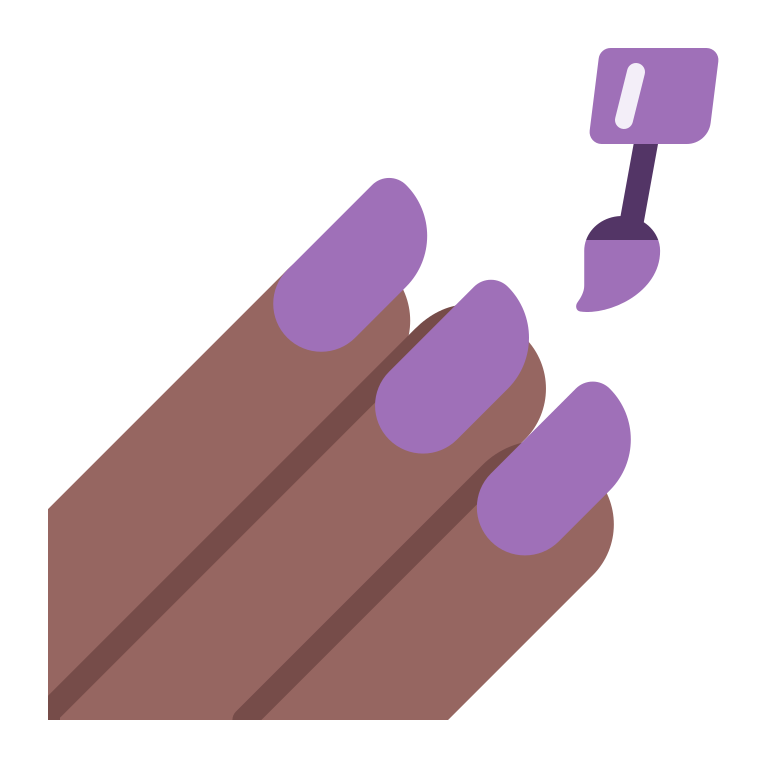
nail polish flat  dark